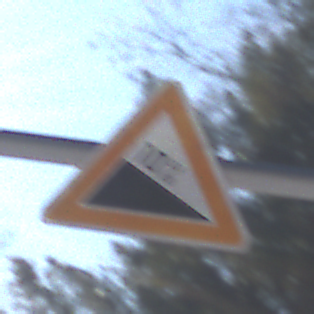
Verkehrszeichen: Gefaelle10
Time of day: MorningAfternoon
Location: Outdoor (Special)
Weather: Clear
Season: Winter
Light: Natural